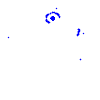
Particle: pion